Question: There is the following problem: I use an UIImage, and when I create it programmatically without setting image size my image is stretching by vertical with some issues. Look at the screenshot:

My code is:
'''
[backButton setBackButtonBackgroundImage:[UIImage imageNamed:@"back.png"] forState:UIControlStateNormal barMetrics:UIBarMetricsDefault];
'''
Also I have the image with the same name but prefix "@2x". What's the trouble it might be?
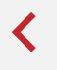
Answer: Try set Back Indicator Image for UINavigationBar, not setBackButtonBackgroundImage for UIBarButtonItem
'''
[[UINavigationBar appearance] setBackIndicatorImage:[UIImage imageNamed:@"back_btn.png"]];
[[UINavigationBar appearance] setBackIndicatorTransitionMaskImage:[UIImage imageNamed:@"back_btn.png"]];
'''
The color of the image is controlled by the tintColor property.
Or use
'''
[[UIImage imageNamed:@"back_btn.png"]imageWithRenderingMode:UIImageRenderingModeAlwaysOriginal]
'''